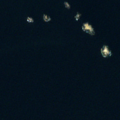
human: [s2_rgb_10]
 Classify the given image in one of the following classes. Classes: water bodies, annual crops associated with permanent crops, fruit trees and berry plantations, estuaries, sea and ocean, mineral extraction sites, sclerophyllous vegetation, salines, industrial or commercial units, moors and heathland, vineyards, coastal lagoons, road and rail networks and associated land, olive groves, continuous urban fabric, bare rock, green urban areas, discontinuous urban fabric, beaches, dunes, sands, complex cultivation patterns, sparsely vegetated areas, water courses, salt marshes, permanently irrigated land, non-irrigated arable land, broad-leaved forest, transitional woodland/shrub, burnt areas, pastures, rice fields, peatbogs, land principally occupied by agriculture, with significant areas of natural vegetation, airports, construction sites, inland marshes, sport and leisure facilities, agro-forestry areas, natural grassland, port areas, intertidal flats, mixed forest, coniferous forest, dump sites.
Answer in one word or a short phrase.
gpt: sea and ocean